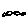
Label: cloud